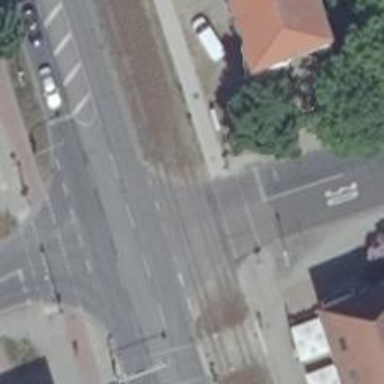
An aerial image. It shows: Level crossing with lights at the railway.